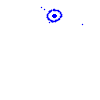
Particle: kaon